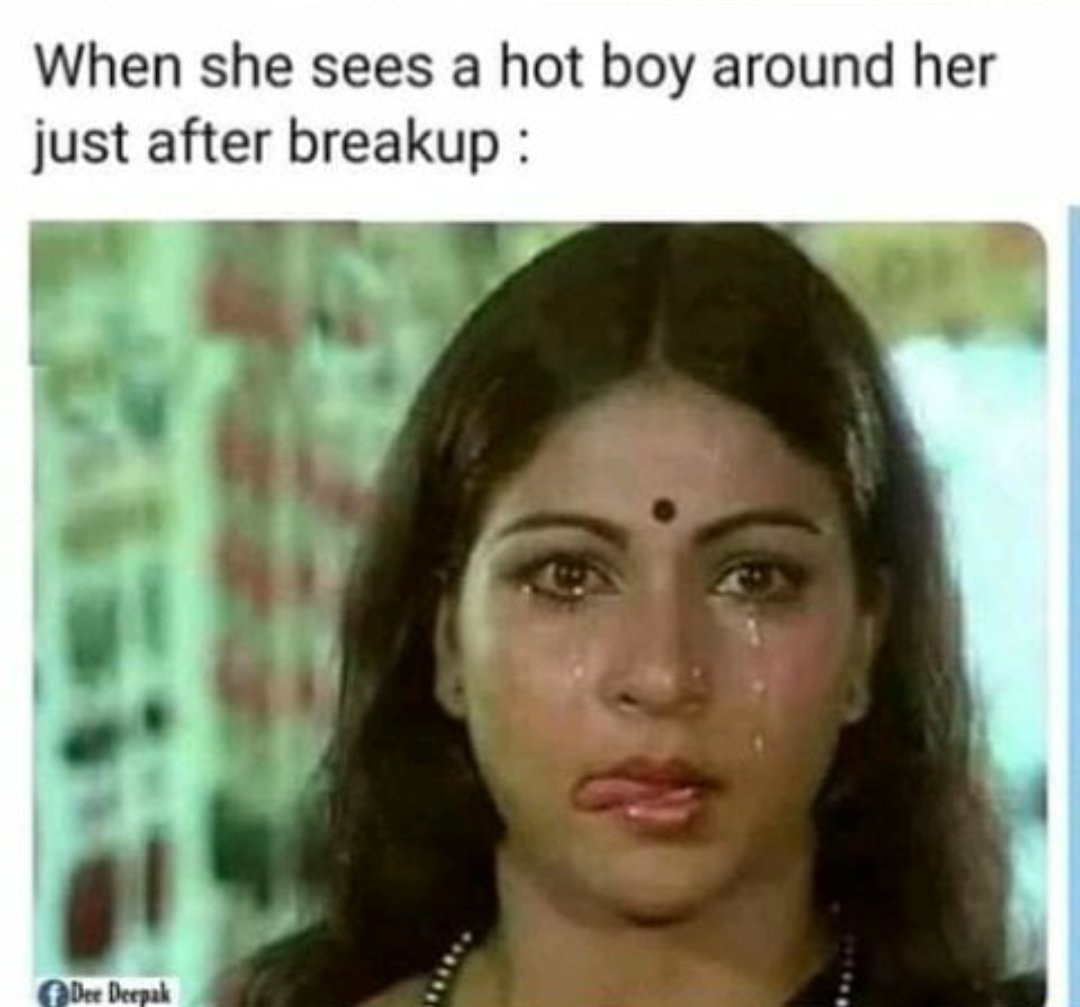
Caption: Whe she sees a hot boy around her    just after breakup:
Label: hate